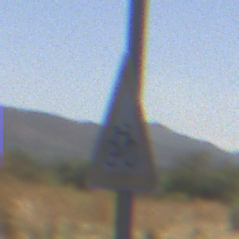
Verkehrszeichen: RadverkehrLinks
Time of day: Midday
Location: Roofed (Underpass)
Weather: Clear
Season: NotSpecified
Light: Natural